Question: I am working on some project where i need to filter student based on the Degree in grid. I have a drop down where it loads the all degree list from DB, below is the image. But problem is by default it will select the 1st value unlike other drop downs there will be default text like --Please Select-- etc. Is there any way to create something sort of that.I have used map & list to load drop down.Below is what i have done so far. Any help will help me in turn.
'''
colModel : [ {name : 'usn_number',index : 'usn_number',searchoptions: { sopt: ['eq'] },width : 20},
{name : 'first_name',index : 'first_name',searchoptions: { sopt: ['eq'] },width : 35},
{name : 'course',index : 'course',width : 20,stype: 'select',searchoptions:{value:getOptionsList(),
sopt:['eq']}},
{name : 'semester_name',index : 'semester_name',search:false,width : 20},
{name : 'address',index : 'address',search:false,width : 30},
{name : 'mobile_number',index : 'mobile_number',search:false,width : 20},
{name : 'id',index : 'id',align : "center",sortable : false,search:false,align : 'center',
width : 15,formatter : controlFmatter}
],
'''
The function getOptionsList() is defined,
'''
function getOptionsList(){
$.ajax({
type: "POST",
url:'loadDegreeList',
async:false,
dataType: 'json',
success: function(data){
options=data.degreeListMap;
},
failure :function(xhr,status,msg) {
alert("Unexpected error occured. !!!"+msg);
}
});
return options;
'''
}
Thank you
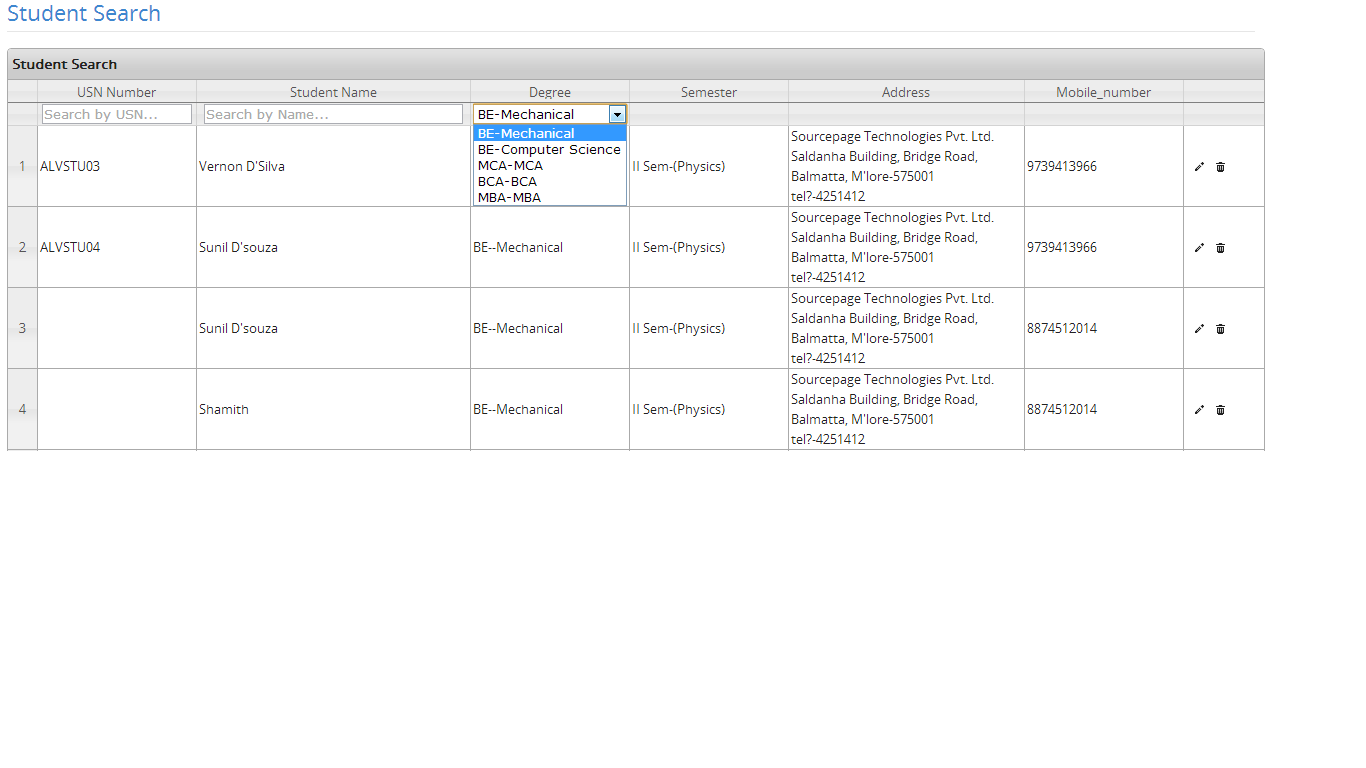
Answer: Try this
'''
success: function(data){
options = "0:--Please Select--";
for ( var j = 0; j < data.list.length; j++) {//Your List where those values is stored
var records = data.list[j];
options += ";"+records.ID+":"+ records.name ;// ID is primary key of that column & name is your degrees list
}
}
'''
Also <URL> Hope it helped